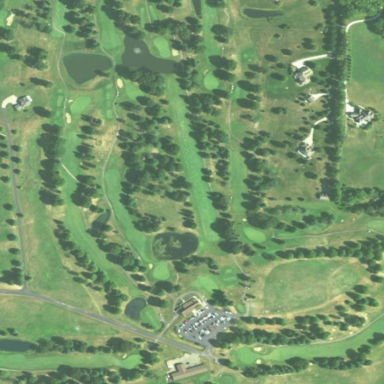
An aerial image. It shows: Golf course surrounded by greenery.